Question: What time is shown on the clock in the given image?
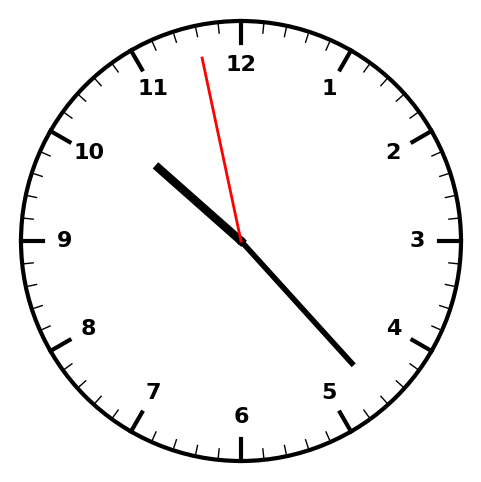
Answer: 10:22:58